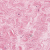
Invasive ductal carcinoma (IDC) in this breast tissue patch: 0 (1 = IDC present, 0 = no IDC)